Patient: sex M, age 65
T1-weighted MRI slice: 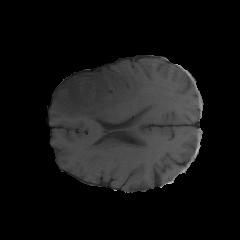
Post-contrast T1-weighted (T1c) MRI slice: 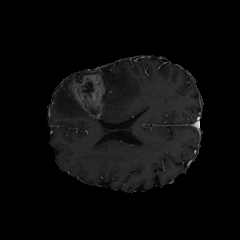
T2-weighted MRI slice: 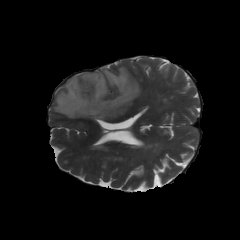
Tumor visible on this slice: yes
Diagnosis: Glioblastoma, IDH-wildtype
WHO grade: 4